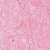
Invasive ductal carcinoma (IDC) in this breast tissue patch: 0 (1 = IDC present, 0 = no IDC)